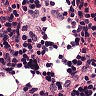
Metastatic tissue present: no